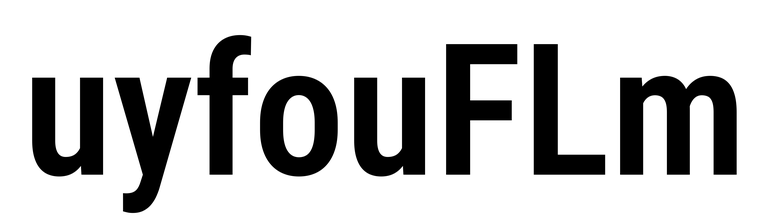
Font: Roboto_Condensed_SemiBold